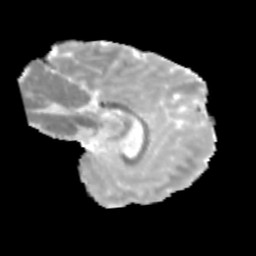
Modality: MD
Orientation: sagittal
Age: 10
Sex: male
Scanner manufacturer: siemens
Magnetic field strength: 3 T
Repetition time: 3.8 s
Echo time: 0.07 s